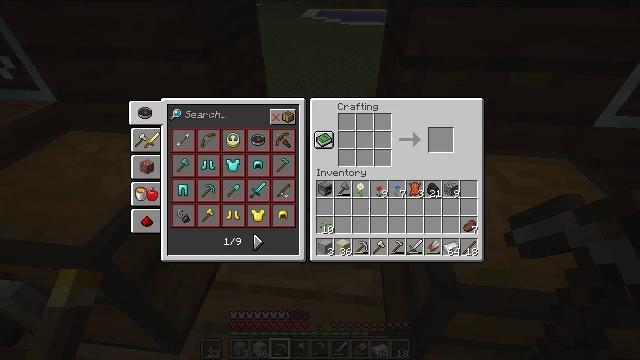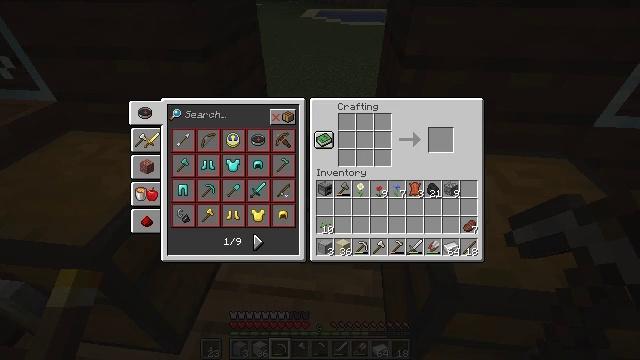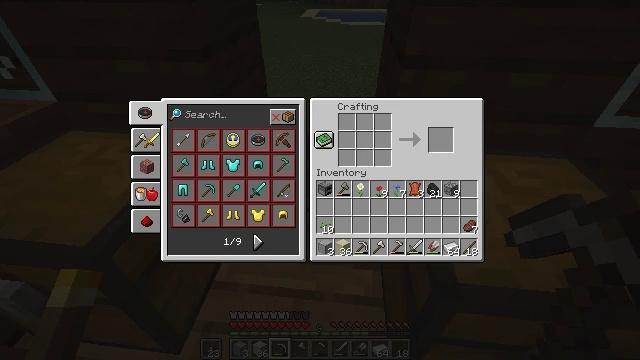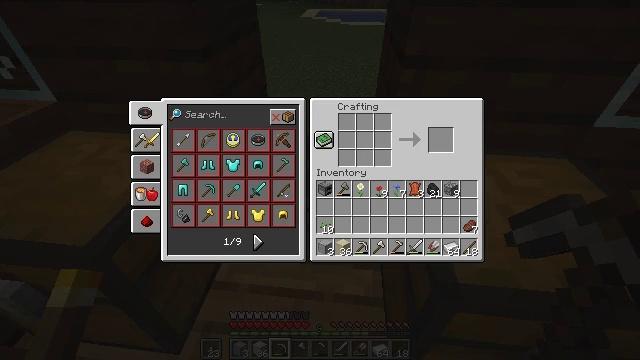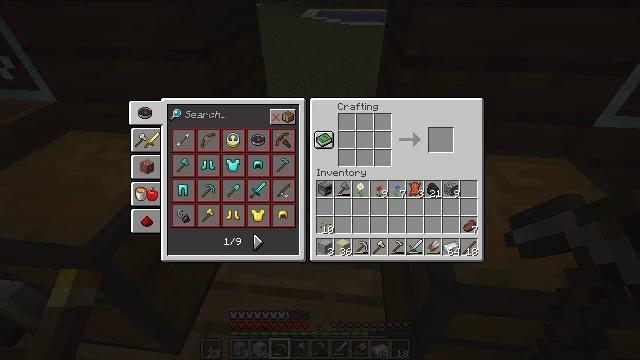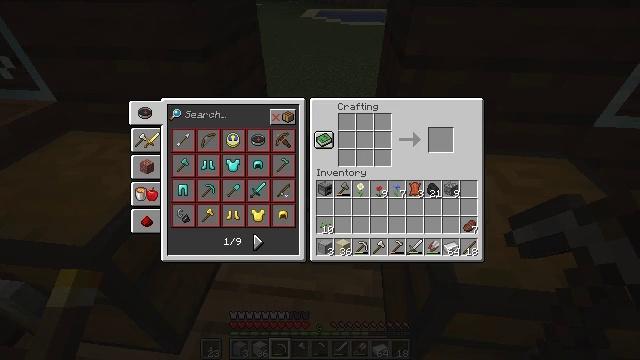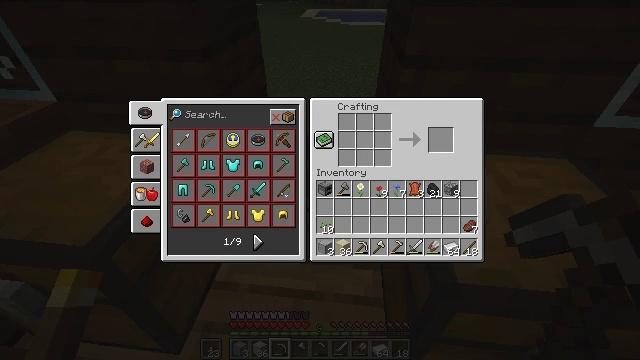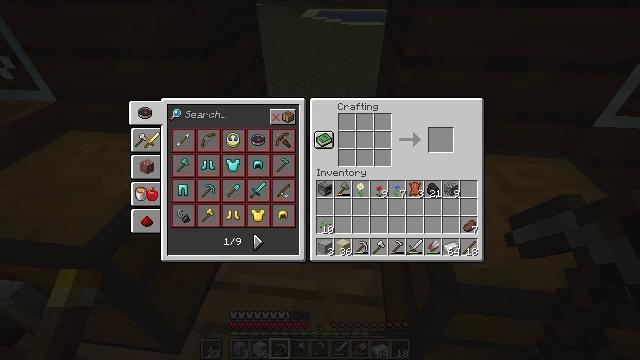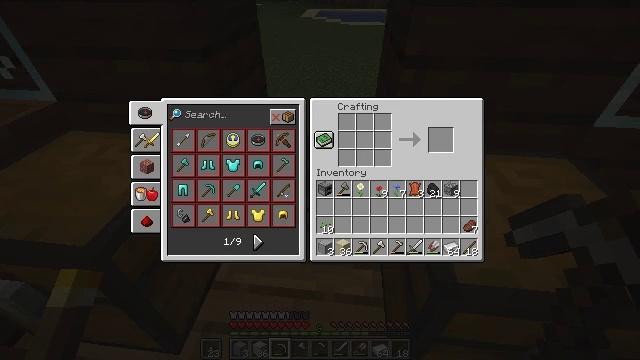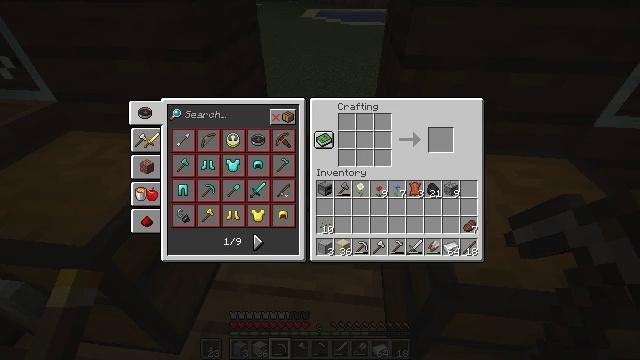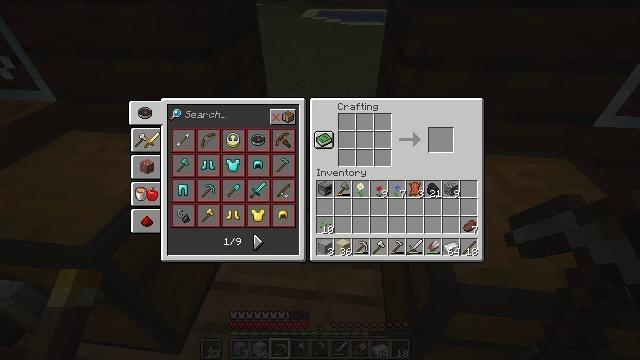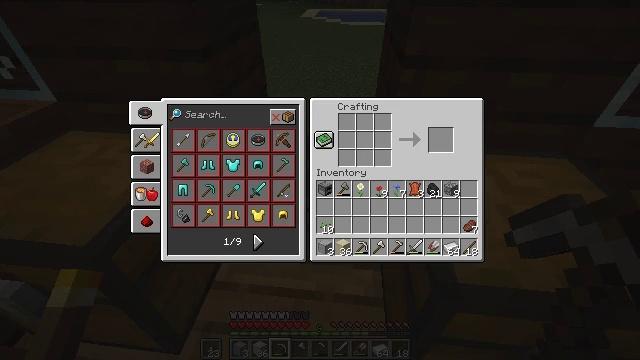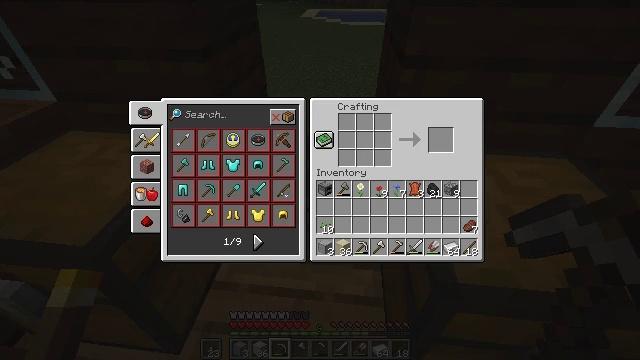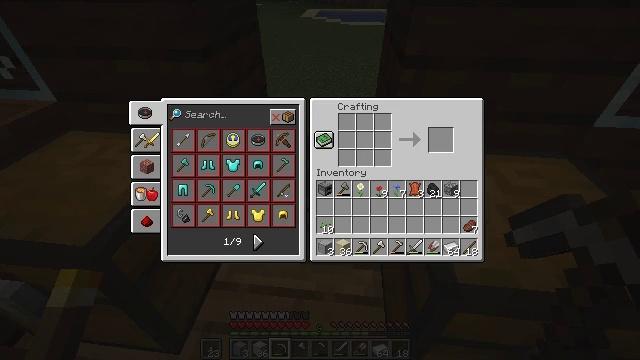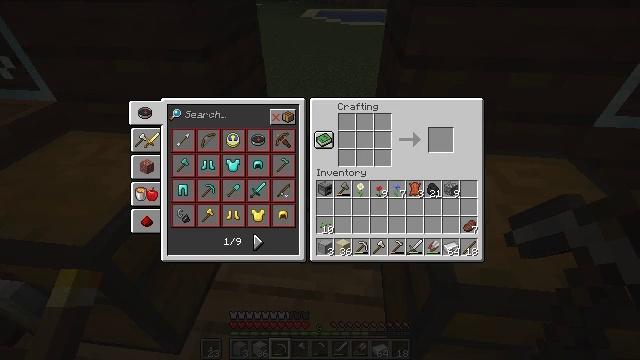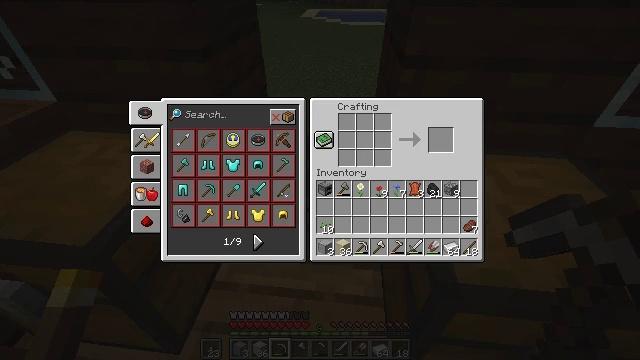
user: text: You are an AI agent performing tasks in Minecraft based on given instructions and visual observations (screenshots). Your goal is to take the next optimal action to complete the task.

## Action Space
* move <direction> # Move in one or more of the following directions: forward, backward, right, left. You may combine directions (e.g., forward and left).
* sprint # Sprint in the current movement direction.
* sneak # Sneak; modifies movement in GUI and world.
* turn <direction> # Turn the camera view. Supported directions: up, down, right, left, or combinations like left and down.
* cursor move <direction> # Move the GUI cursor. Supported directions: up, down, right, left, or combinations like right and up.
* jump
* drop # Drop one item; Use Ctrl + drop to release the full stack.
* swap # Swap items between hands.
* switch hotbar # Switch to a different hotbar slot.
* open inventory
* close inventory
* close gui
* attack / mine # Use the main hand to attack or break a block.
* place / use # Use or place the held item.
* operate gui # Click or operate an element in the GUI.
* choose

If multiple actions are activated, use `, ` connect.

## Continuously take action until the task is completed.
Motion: motion action
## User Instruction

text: Create a blast furnace using the required materials.
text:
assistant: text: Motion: no_op
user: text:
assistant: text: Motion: no_op
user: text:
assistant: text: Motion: no_op
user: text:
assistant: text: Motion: no_op
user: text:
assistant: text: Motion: no_op
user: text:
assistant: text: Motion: no_op
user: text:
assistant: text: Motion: no_op
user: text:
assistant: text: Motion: no_op
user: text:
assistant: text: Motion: no_op
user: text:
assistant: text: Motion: no_op
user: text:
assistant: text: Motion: no_op
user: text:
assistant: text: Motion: no_op
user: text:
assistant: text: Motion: no_op
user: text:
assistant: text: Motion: no_op
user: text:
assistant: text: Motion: no_op
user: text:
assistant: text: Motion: no_op
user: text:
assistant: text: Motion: no_op
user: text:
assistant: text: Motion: no_op
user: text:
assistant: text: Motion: no_op
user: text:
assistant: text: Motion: no_op
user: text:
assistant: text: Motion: no_op
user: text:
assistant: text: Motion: no_op
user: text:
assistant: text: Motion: no_op
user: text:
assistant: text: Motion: no_op
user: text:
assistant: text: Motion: no_op
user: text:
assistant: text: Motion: no_op
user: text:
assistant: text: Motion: no_op
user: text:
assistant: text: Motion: no_op
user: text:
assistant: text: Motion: no_op
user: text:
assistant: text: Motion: no_op